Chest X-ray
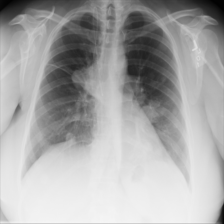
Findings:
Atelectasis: negative
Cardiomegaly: negative
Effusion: negative
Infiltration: negative
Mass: positive
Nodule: negative
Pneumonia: negative
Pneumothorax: negative
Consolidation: negative
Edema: negative
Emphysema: negative
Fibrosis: negative
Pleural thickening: negative
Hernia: negative